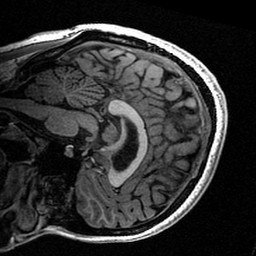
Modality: T1w
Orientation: sagittal
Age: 25
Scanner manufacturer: siemens
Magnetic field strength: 3 T
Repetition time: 2.4 s
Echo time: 0.00224 s